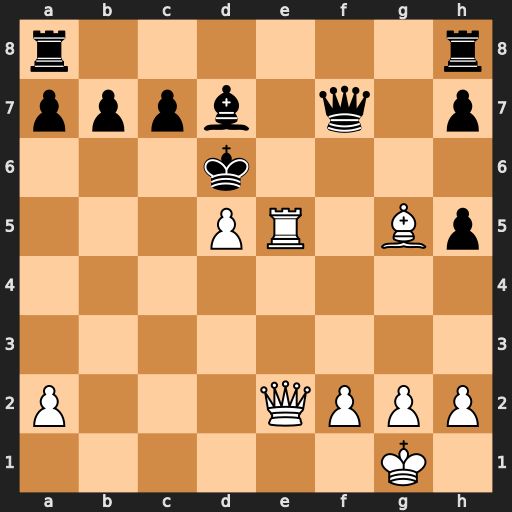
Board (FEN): r6r/pppb1q1p/3k4/3PR1Bp/8/8/P3QPPP/6K1
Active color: w
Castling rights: -
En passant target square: -
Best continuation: Be7+ Qxe7 Rxe7